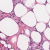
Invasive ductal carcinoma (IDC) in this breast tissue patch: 0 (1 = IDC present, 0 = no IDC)